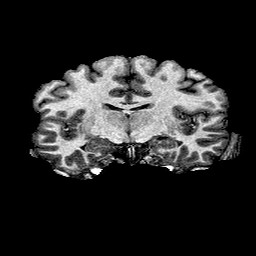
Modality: T1w
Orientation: sagittal
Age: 23
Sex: male
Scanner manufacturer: ge
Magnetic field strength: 3 T
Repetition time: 7.66 s
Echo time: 0.003476 s